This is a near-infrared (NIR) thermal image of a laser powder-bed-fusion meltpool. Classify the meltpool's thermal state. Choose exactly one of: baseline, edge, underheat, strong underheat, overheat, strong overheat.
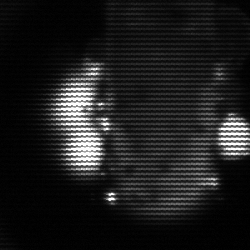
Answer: strong underheat